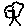
Label: tree